Question: The assignment of the colors to the hex values is wrong and I do not understand why. I sorted the hex colors before adding them to the data frame 'data' which is then used in the ggplot2 function. I thought that would fix the problem but it did not. I also created the vector 'col' which contains the hex as well as the rgb color values which I actually want to have as the legend but I am also struggling to get this working
'''
library(ggplot2)
df <- structure(list(x = 1:15, y = 1:15, cols_hex = c(
"#00B0F6", "#00BA38",
"#00BCD8", "#00BF7D", "#00C0AF", "#619CFF", "#6BB100", "#A3A500",
"#B983FF", "#C99800", "#E58700", "#E76BF3", "#F8766D", "#FD61D1",
"#FF67A4"
)), class = "data.frame", row.names = c(NA, -15L))
ggplot(NULL) +
geom_point(data = df, aes(x = x, y = y, colour = cols_hex))
'''

The red color which as a RGB value of (248, 118, 109) and a hex value of F8766D is assigned the hex value of 00B0F6 in the legend
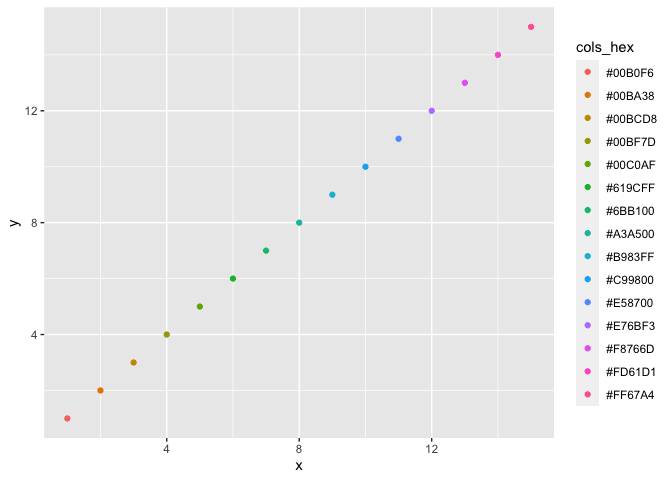
Answer: As you want to supply color names to argument 'colour=' and display also a legend for this argument, you should add 'scale_colour_identity()' to your last line in function. This scale ensures that values supplied will be interpreted as actual color values. Adding of argument 'breaks=cols_hex' in function 'scale()' will ensure ordering of names in legend.
'''
ggplot(NULL) +
geom_point(data=data, aes(x=x, y=y, colour=cols_hex), size=size, alpha=alpha) +
scale_colour_identity(guide="legend",breaks=cols_hex)
'''